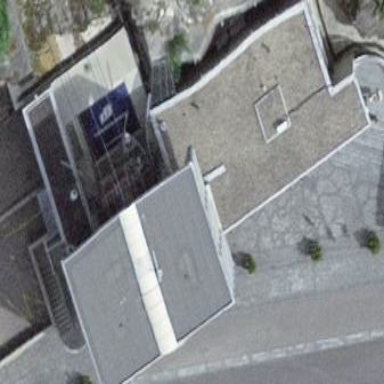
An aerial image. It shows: Transportation building with flat roof.